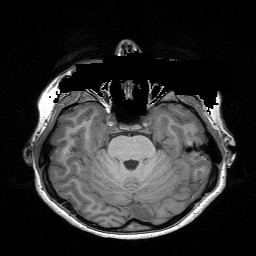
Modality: T1w
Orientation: coronal